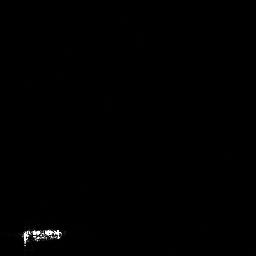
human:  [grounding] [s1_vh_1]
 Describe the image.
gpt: In the satellite image, there is  <ref>1 medium ship </ref> <box>[[6, 87, 24, 96, 0]]</box> located at bottom left.